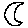
Label: moon